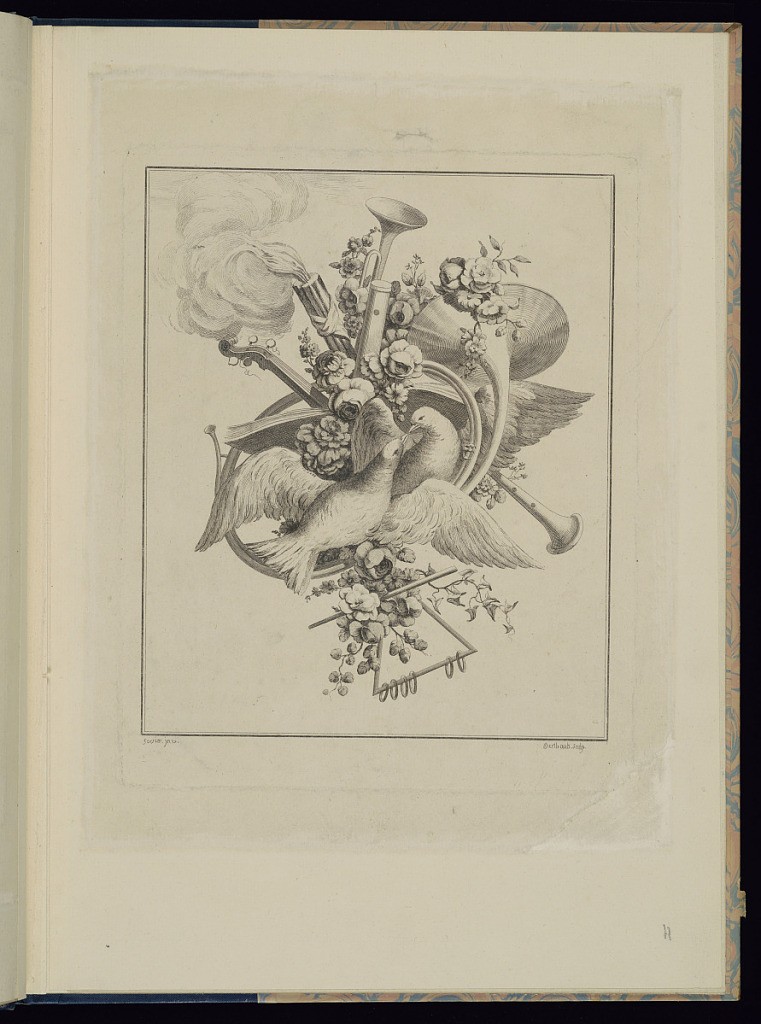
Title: Trophy Design
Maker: Louis Denis Fossier, French, 1744 – 1781
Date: ca. 1765
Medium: Etching on laid paper
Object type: Print
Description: Ornamental trophy design featuring musical instruments, flowers, birds, trumpet, horns, torch, book, violin, and a triangle. The plate is signed.